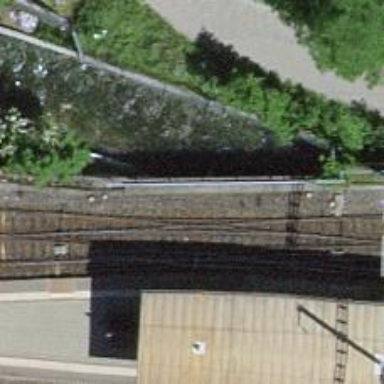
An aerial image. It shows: Railway switch.